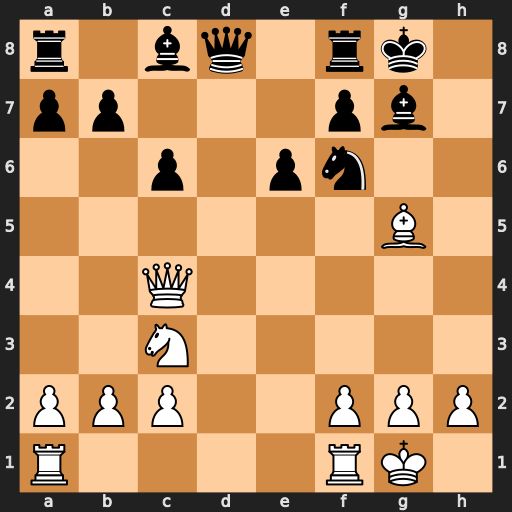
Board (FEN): r1bq1rk1/pp3pb1/2p1pn2/6B1/2Q5/2N5/PPP2PPP/R4RK1
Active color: w
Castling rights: -
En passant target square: -
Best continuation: Qh4 Qa5 Bxf6 Bxf6 Qxf6